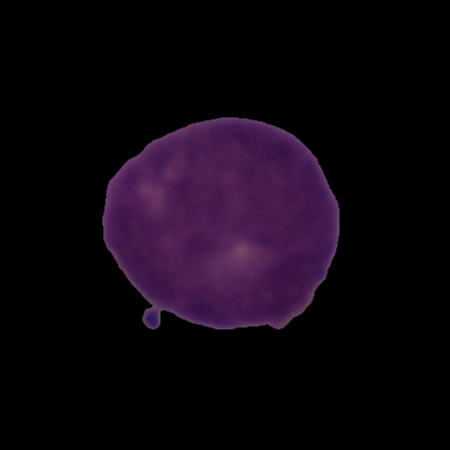
Label: cancer